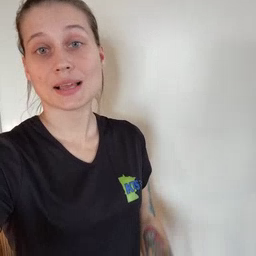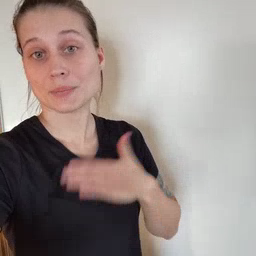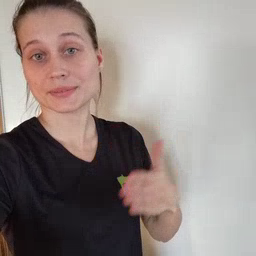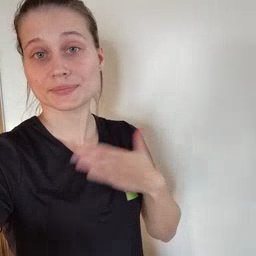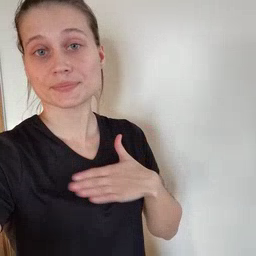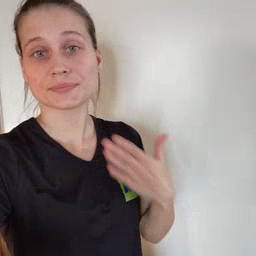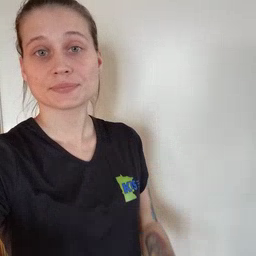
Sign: happy